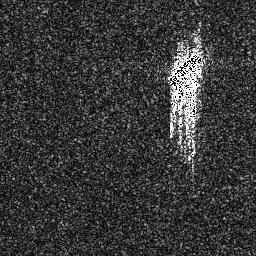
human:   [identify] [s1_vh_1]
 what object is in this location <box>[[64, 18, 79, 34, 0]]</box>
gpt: <ref>1 medium ship at the top right</ref>